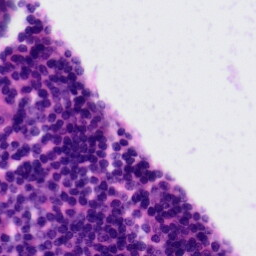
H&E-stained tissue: Tonsil